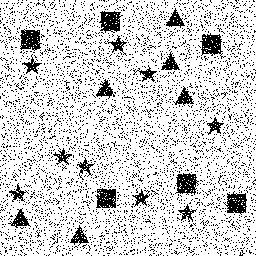
Squares: 6
Triangles: 6
Stars: 9
Total shapes: 21